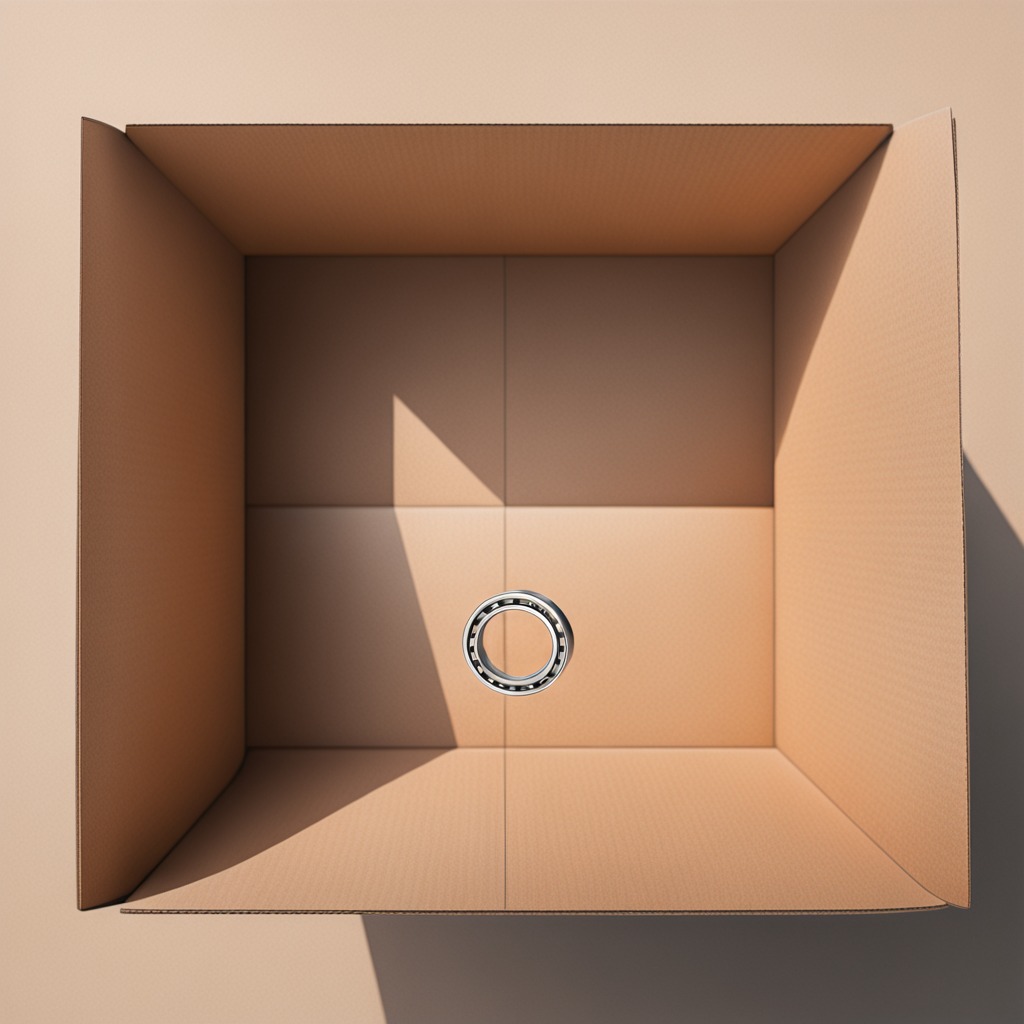
A metal ball bearing is lying on the cardboard box surface in an outdoor workshop during daytime bright natural light soft shadows slightly creased but